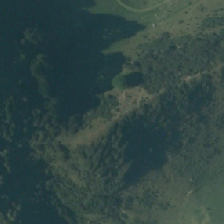
Land cover: grose_broom